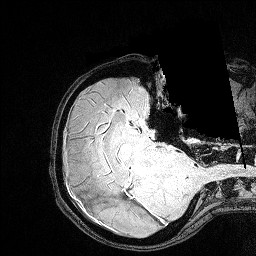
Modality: FLASH
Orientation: axial
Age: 24
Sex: female